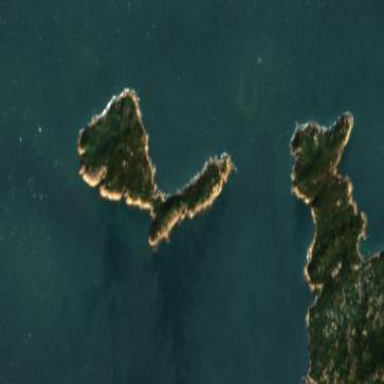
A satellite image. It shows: Island with natural coastline.